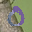
Label: 0